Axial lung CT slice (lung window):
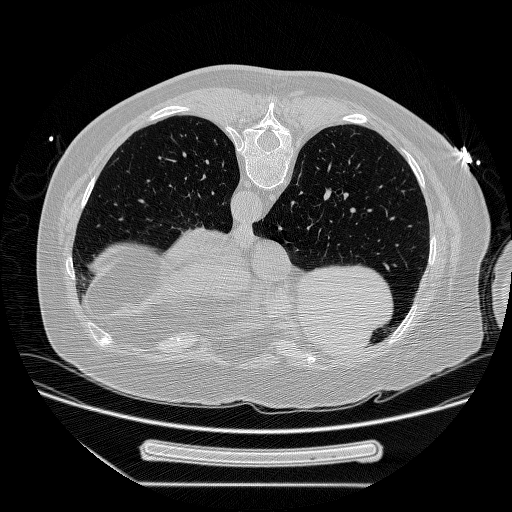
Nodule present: no